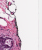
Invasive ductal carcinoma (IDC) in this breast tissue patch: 0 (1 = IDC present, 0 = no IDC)